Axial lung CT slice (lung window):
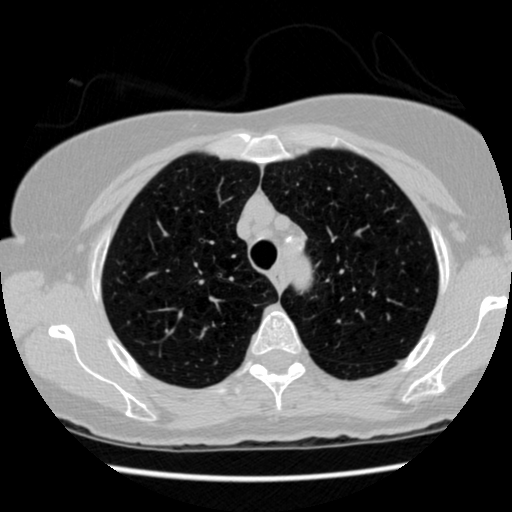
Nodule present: no